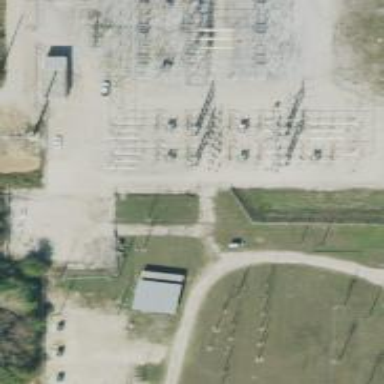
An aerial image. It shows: Switch used for power control.